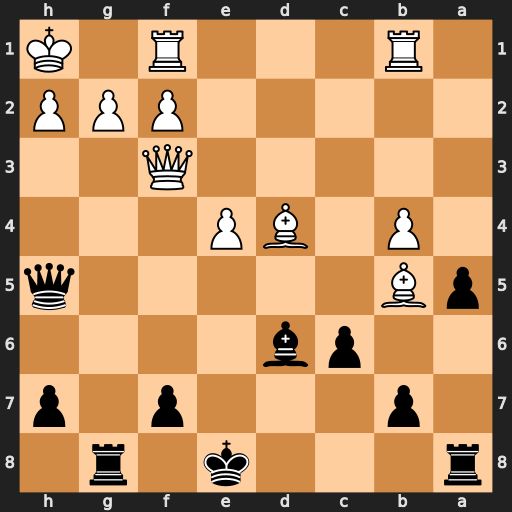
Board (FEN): r3k1r1/1p3p1p/2pb4/pB5q/1P1BP3/5Q2/5PPP/1R3R1K
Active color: b
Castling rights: q
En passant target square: -
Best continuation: Qxh2#